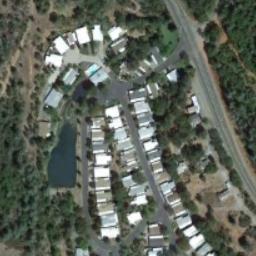
Label: residential